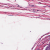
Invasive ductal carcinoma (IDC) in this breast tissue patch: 0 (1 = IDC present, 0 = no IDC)